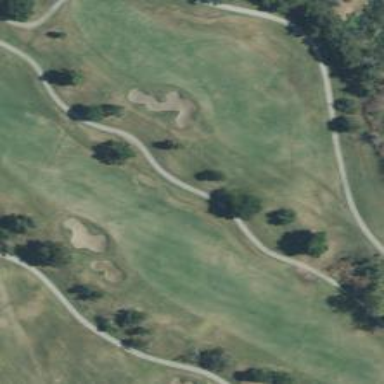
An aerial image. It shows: View of golf hole.